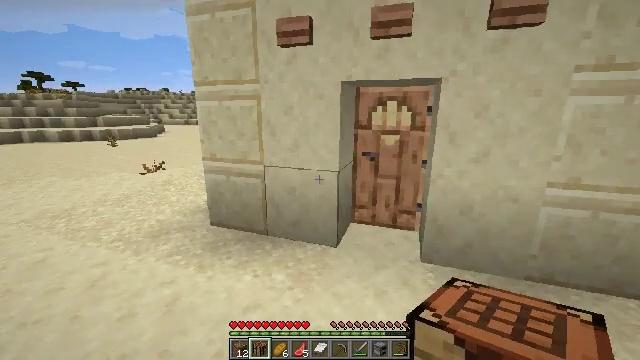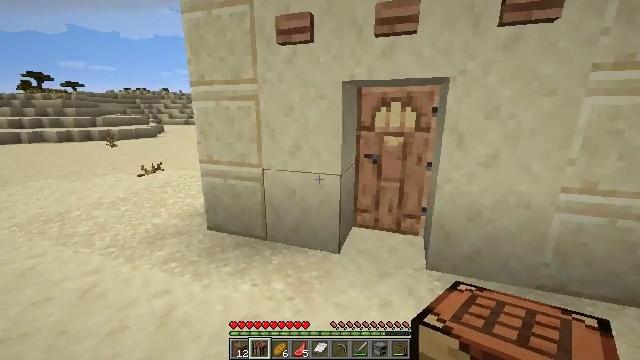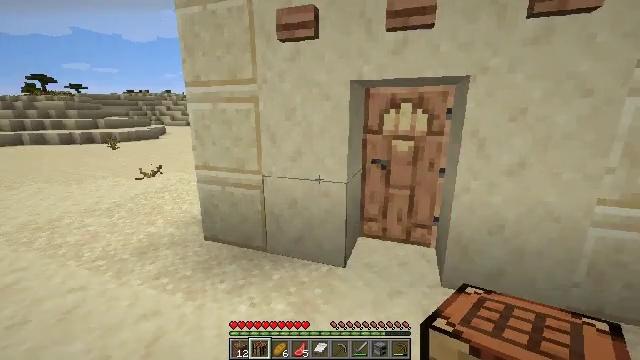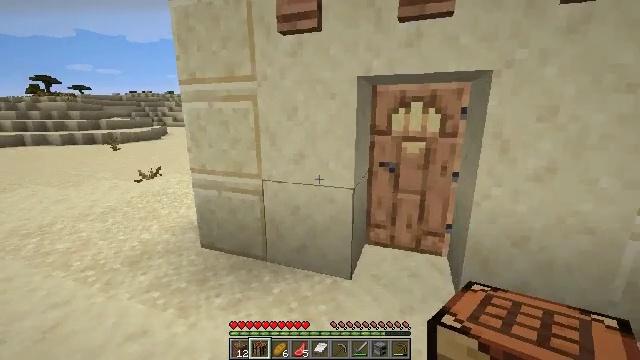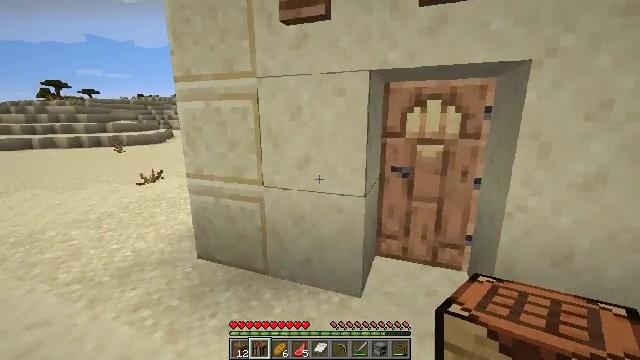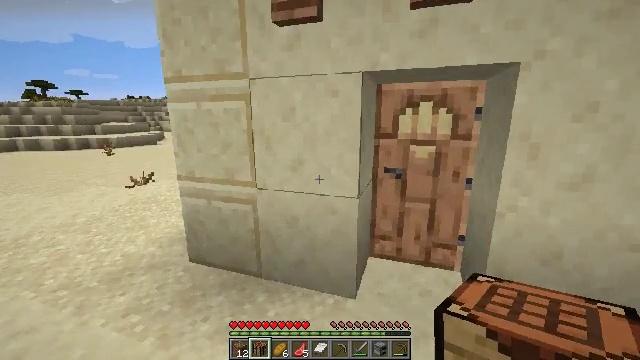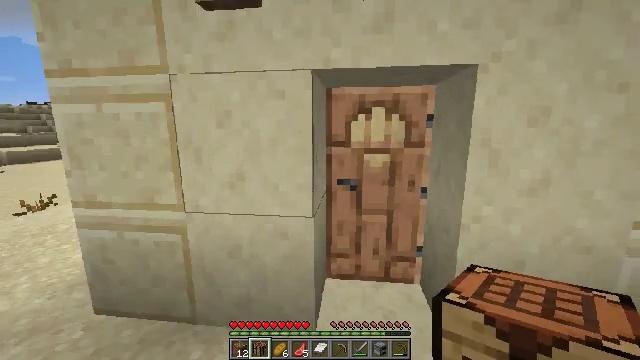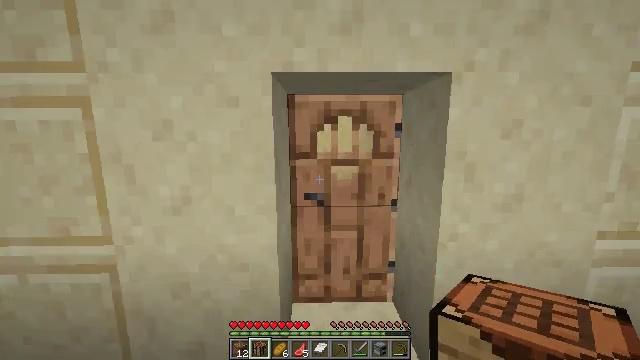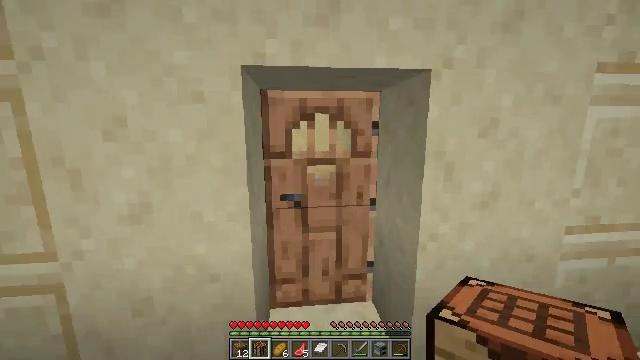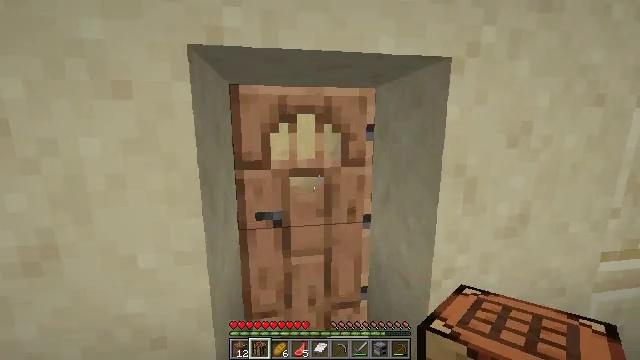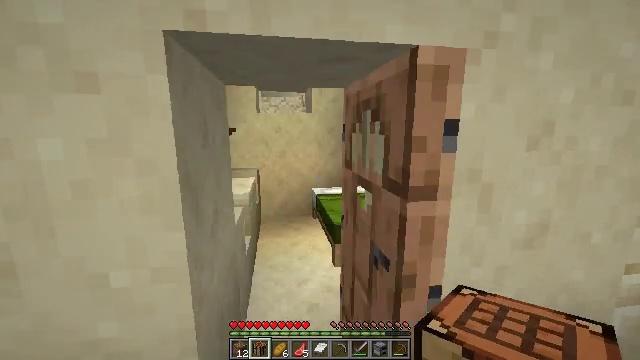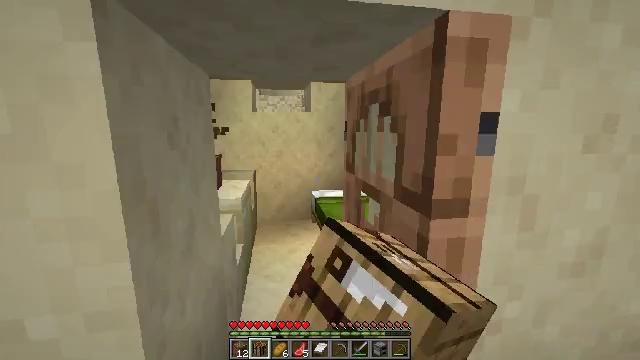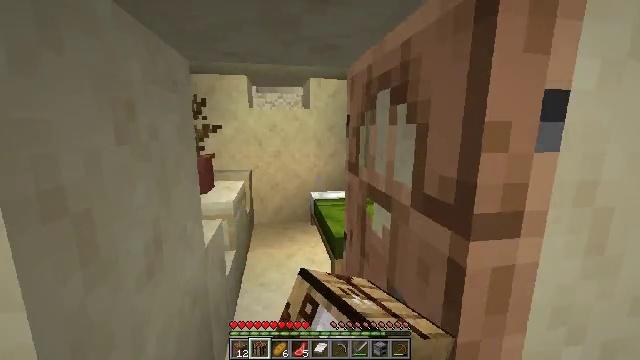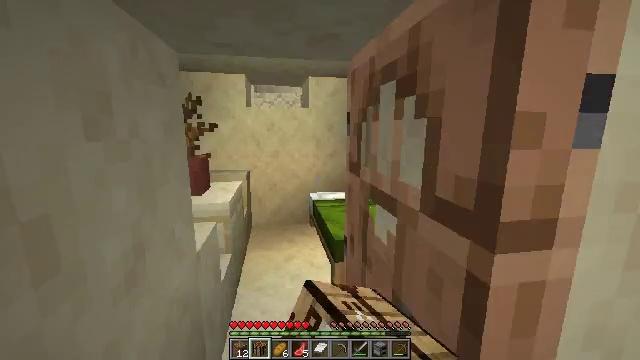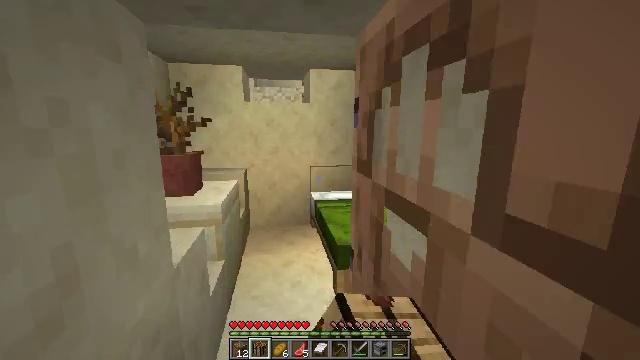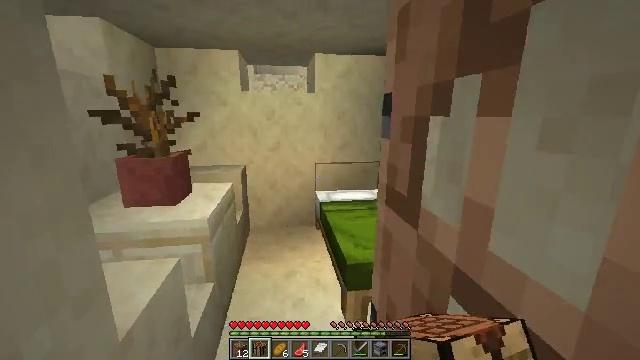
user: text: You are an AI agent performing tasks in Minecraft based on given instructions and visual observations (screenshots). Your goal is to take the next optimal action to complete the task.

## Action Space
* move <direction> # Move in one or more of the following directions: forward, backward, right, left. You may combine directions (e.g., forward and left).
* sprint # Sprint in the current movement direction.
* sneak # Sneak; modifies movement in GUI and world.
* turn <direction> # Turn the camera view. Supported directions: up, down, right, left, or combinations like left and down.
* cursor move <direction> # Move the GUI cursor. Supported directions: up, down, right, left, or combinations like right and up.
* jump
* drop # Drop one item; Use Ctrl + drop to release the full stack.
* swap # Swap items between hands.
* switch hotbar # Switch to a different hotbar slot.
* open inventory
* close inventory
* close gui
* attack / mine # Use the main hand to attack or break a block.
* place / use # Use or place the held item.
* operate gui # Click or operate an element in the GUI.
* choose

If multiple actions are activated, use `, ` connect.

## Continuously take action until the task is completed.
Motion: motion action
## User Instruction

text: Gather the jungle fence gate from your structure.
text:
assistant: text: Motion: move forward
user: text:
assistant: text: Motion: move forward
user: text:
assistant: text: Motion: move forward
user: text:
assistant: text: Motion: move forward, turn left
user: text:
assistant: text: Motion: move forward, turn right
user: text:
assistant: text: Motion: move forward, turn right and up
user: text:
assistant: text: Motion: move forward, turn right and up
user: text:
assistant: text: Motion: move forward, turn right
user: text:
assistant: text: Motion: move forward, turn right
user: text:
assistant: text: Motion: move forward, use / place
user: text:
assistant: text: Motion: move forward, use / place
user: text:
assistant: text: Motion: move forward, use / place
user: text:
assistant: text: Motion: move forward
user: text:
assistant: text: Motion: move forward
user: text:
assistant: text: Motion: move forward, turn left and down
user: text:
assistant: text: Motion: move forward, turn left and down
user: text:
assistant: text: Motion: move forward, turn left and down
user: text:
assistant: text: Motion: move forward, turn down
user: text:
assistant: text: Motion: move forward, turn down
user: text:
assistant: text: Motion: turn down
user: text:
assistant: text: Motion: turn right and down
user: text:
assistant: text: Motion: turn right and down
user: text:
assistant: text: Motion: move back, turn right and down
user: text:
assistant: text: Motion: move back, turn down
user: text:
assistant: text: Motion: move back, turn down
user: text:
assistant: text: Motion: move back
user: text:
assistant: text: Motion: move back
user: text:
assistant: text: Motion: move back
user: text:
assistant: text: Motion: move back
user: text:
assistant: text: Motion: move back